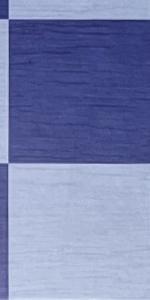
Label: Empty